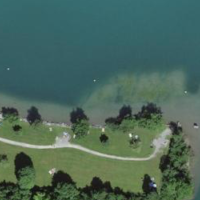
EUNIS habitat code: 14
Species observed at this site:
Humulus lupulus